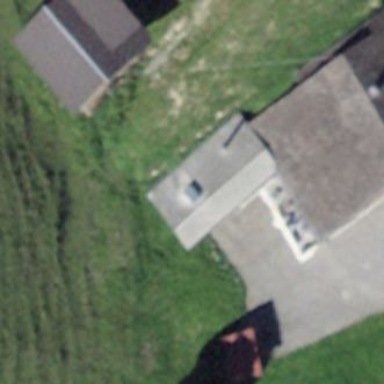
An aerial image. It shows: Sty building.